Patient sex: F
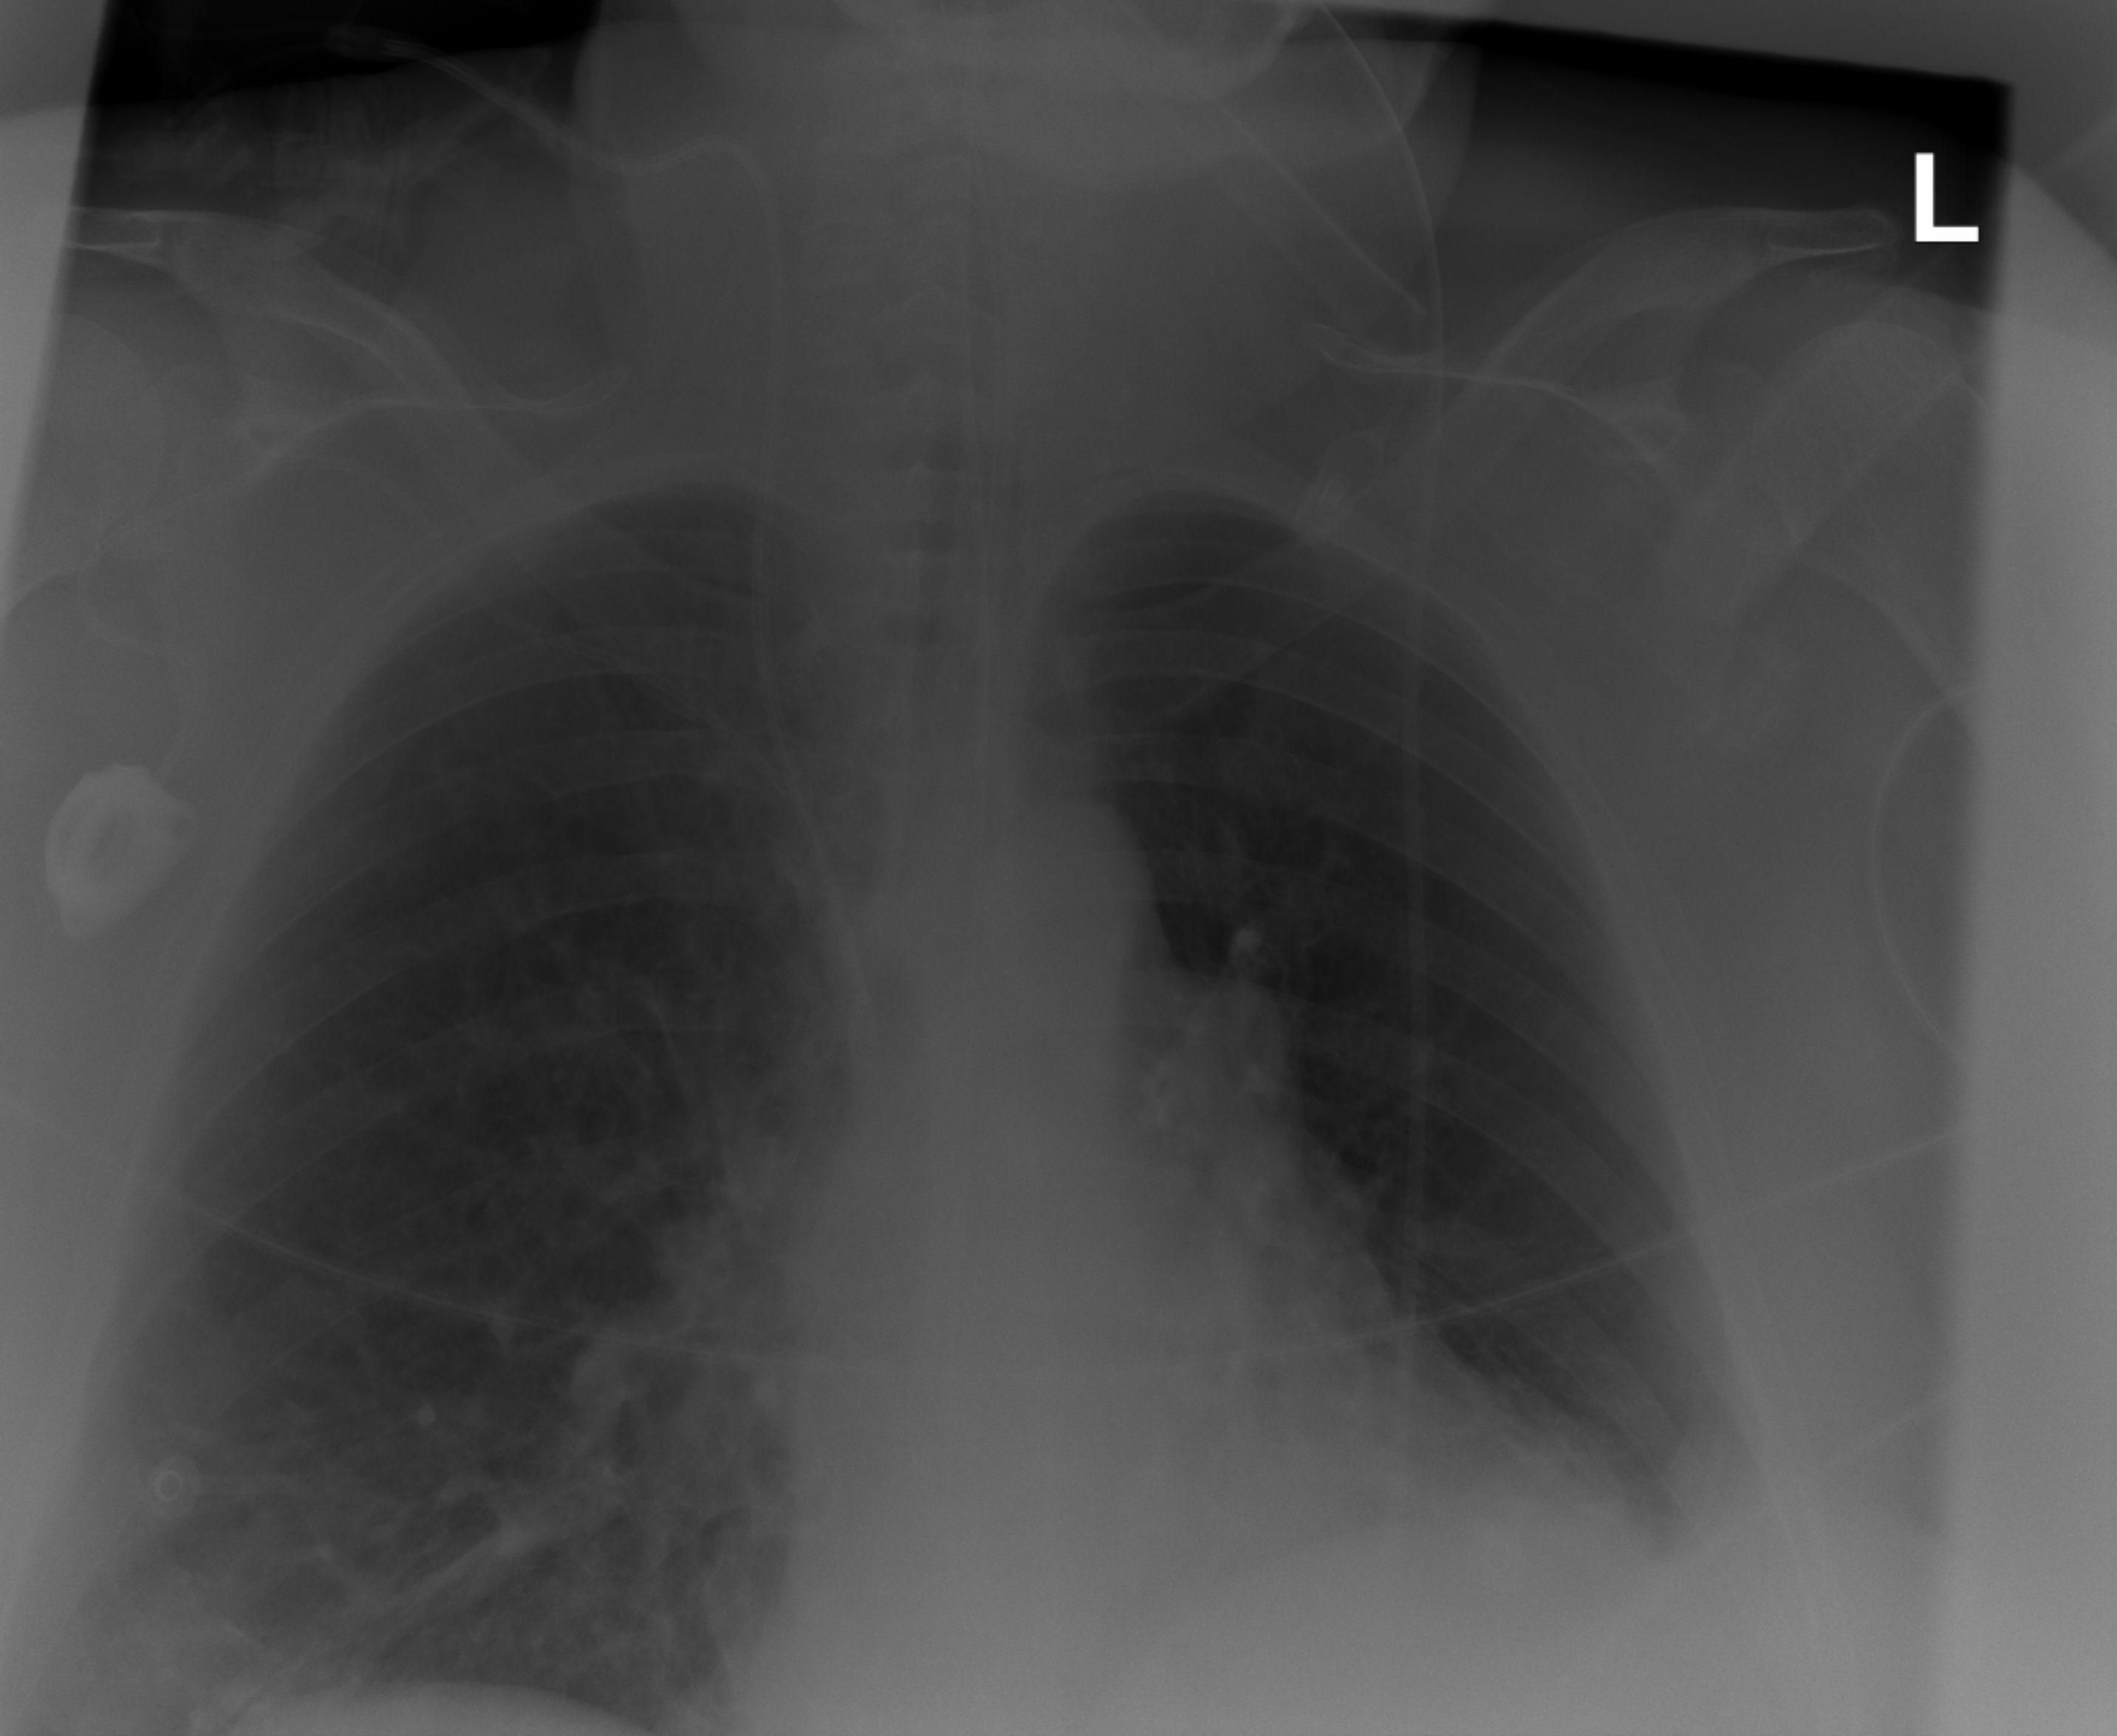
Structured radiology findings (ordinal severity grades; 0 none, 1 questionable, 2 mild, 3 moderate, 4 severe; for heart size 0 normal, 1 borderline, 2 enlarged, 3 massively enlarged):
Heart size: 1
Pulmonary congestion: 2
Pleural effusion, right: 0
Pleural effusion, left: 2
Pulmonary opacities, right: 1
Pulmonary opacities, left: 0
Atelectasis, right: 2
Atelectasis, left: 2